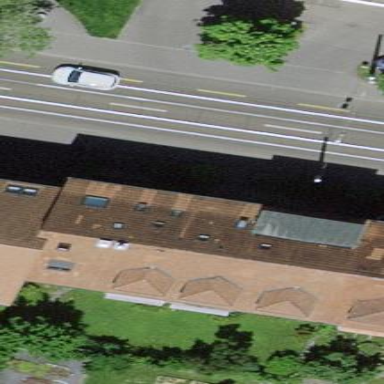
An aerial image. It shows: Apartments building with hipped roof covered in roof tiles. The roof orientation is along the building.